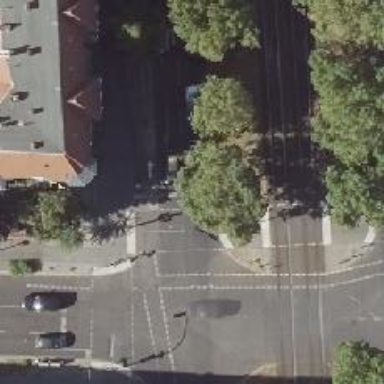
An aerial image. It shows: Road with traffic signals.